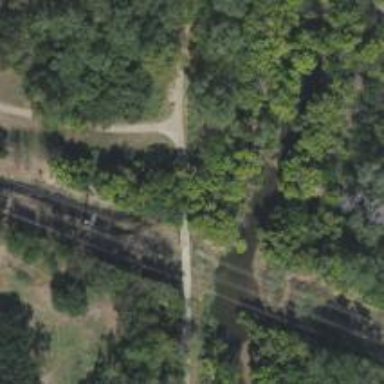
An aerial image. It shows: Path on bridge.